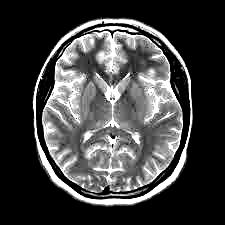
Label: notumor